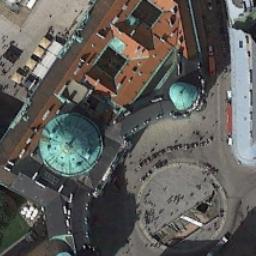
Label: church